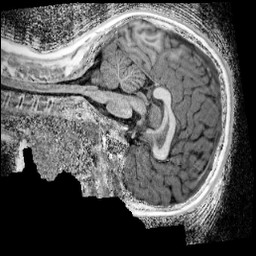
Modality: UNIT1_denoised
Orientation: sagittal
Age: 11
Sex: male
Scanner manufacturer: siemens
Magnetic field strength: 3 T
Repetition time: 4 s
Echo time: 0.00299 s